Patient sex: M
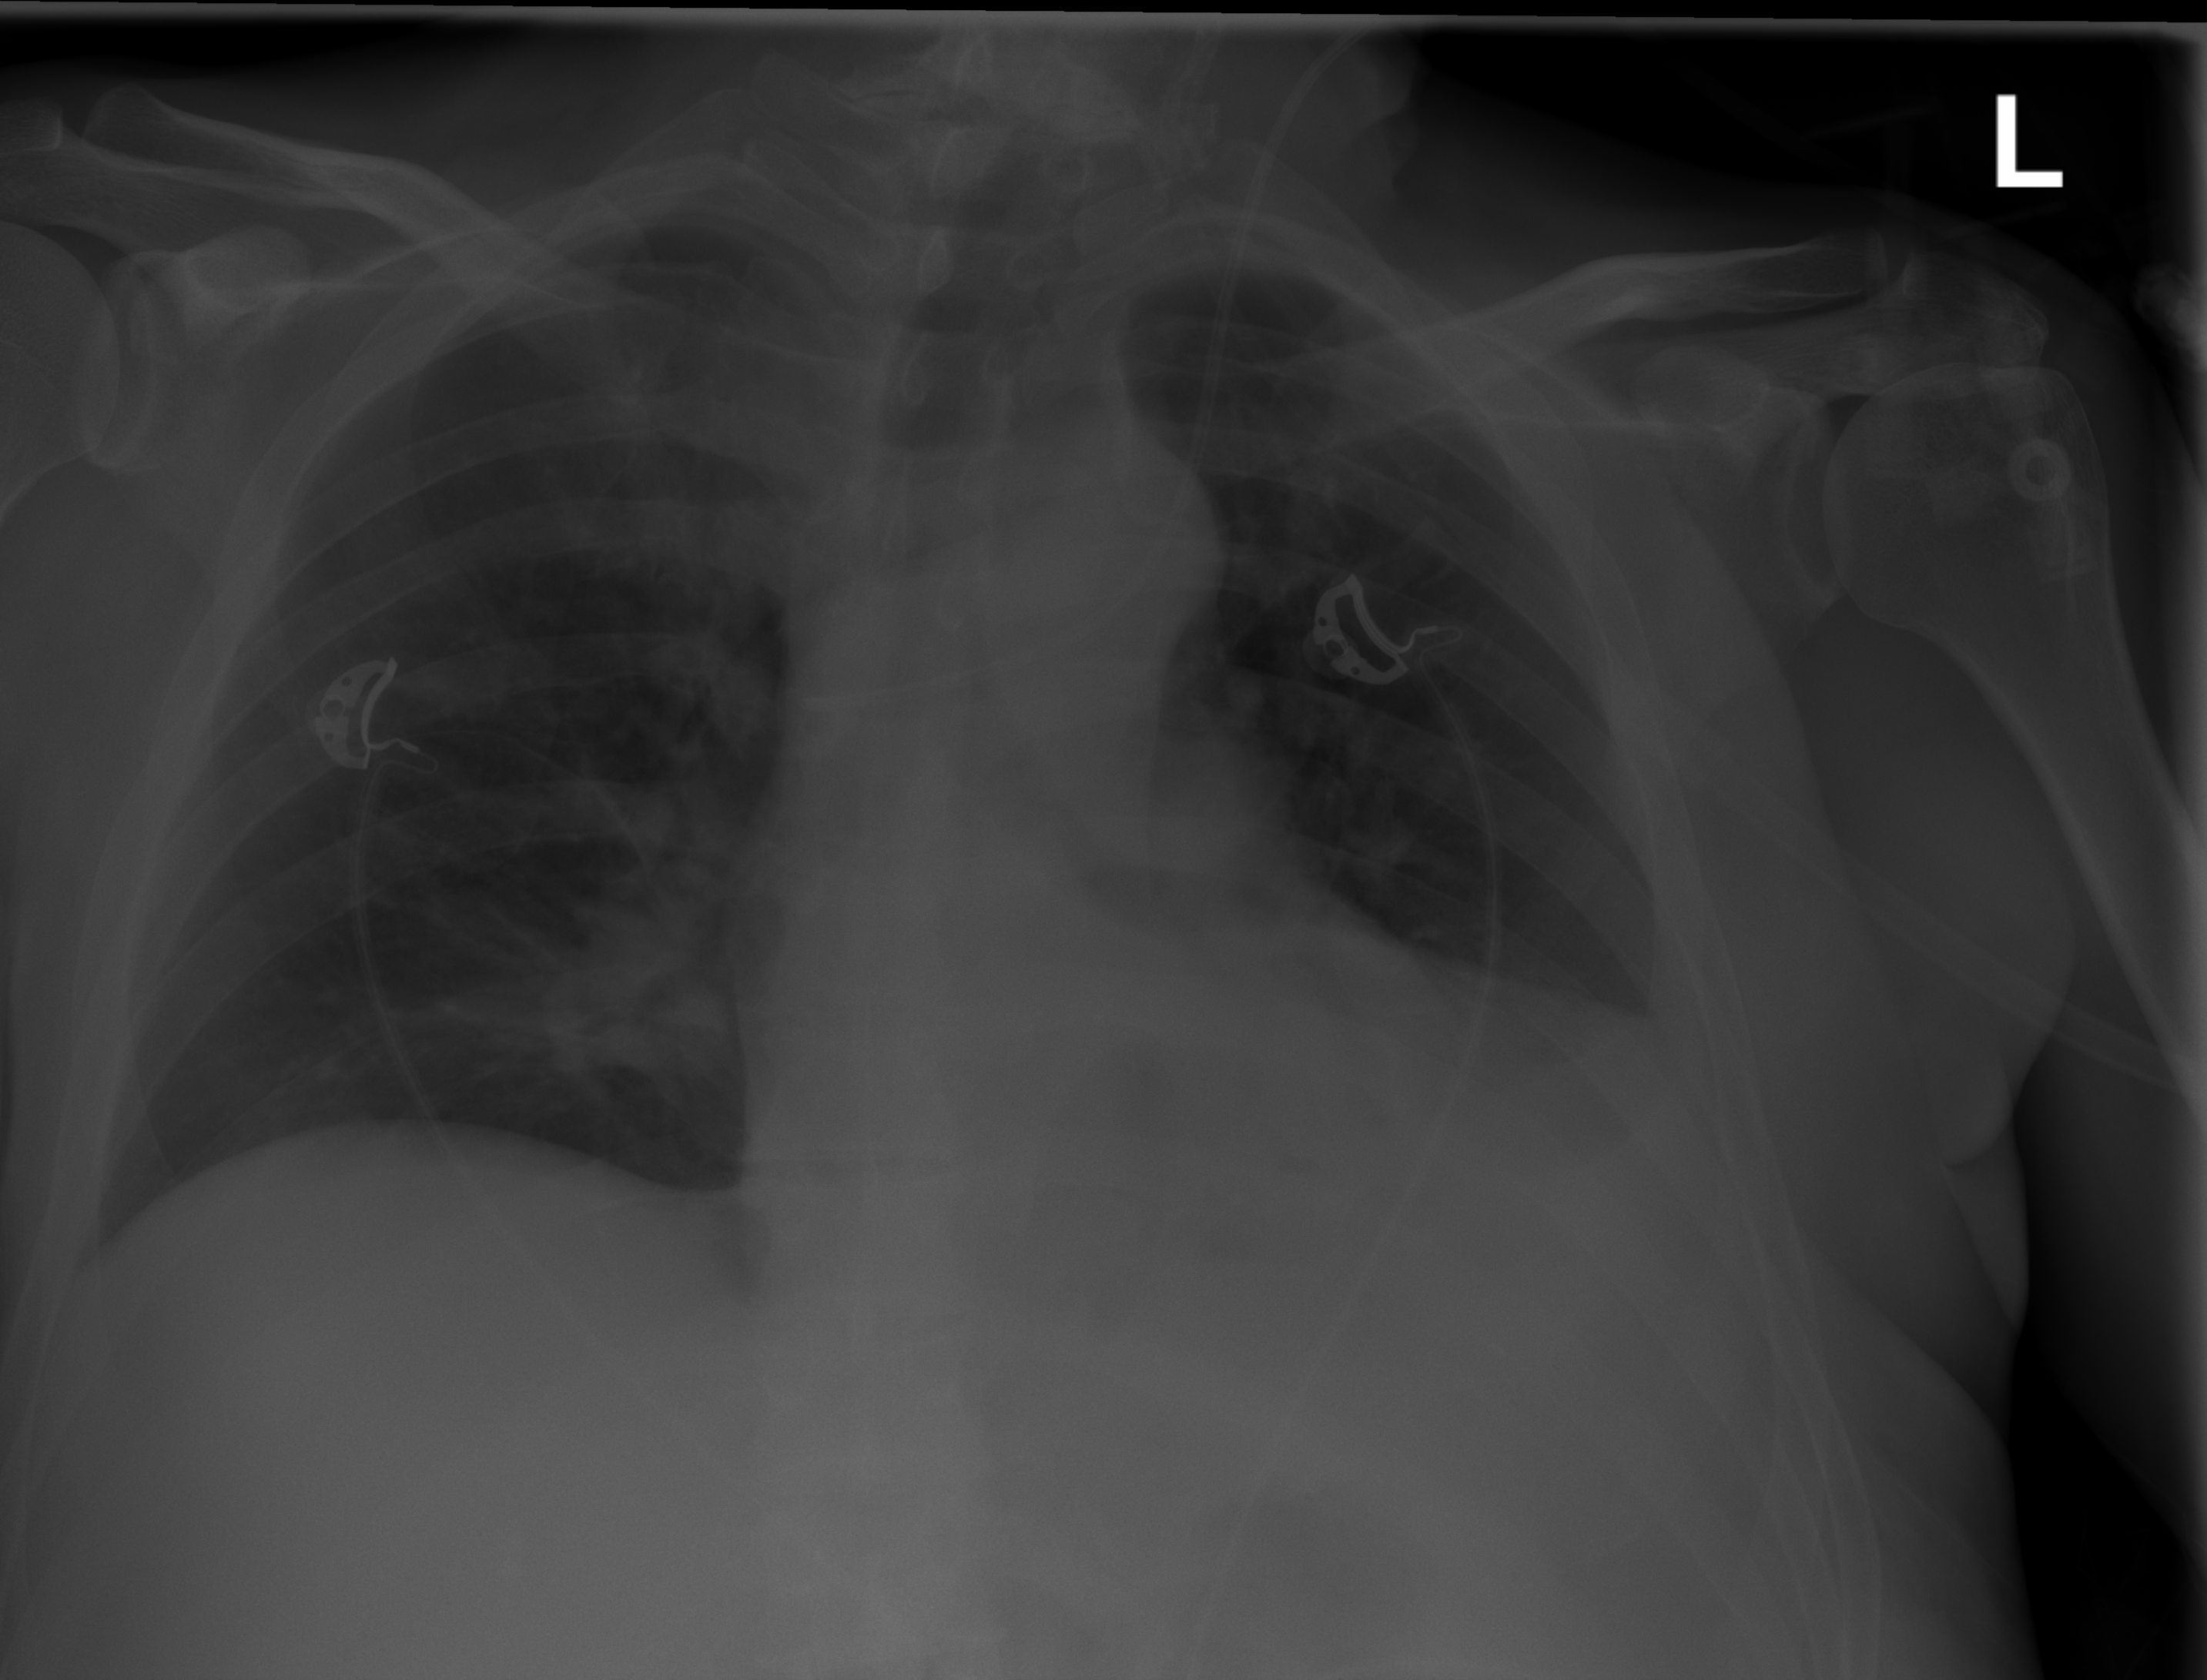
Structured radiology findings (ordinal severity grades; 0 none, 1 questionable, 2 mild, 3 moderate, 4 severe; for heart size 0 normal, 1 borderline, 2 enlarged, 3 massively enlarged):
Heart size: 0
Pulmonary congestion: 0
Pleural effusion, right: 0
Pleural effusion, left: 3
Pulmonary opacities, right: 0
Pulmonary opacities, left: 0
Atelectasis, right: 1
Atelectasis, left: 1